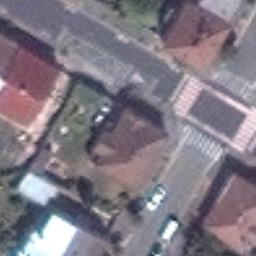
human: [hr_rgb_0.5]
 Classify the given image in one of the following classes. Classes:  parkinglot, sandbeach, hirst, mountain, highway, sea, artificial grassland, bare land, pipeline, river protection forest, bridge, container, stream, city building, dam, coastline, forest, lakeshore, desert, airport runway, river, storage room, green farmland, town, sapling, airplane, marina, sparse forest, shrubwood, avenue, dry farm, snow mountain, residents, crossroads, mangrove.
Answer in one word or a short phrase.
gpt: residents